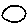
Label: circle